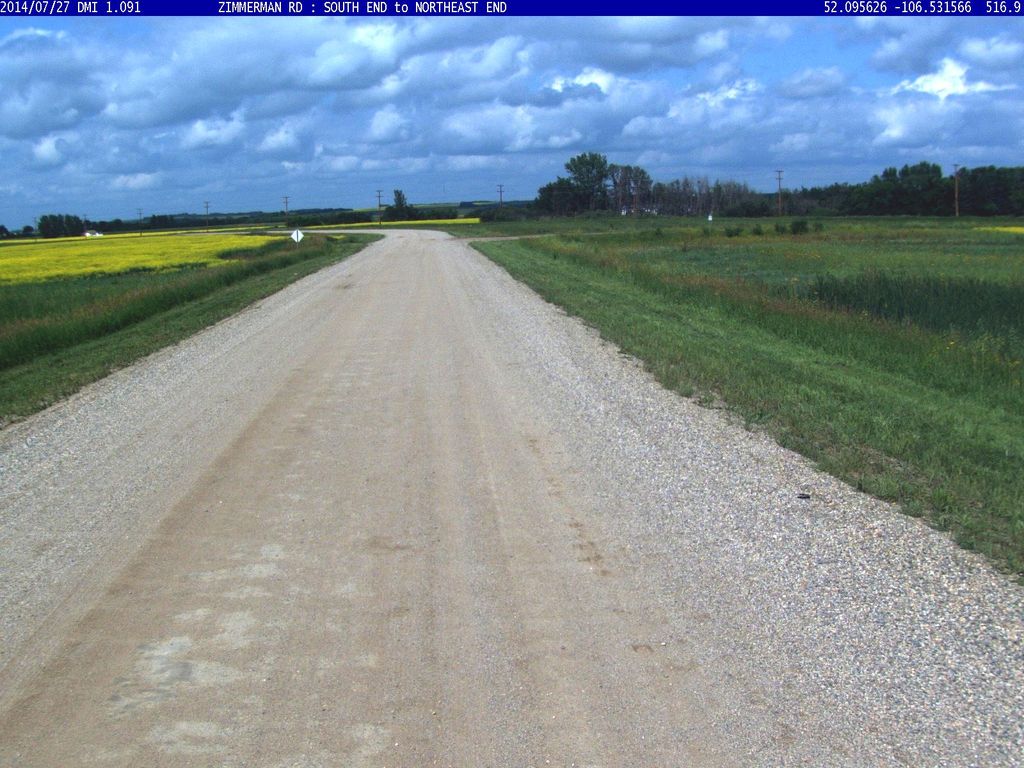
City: saskatoon